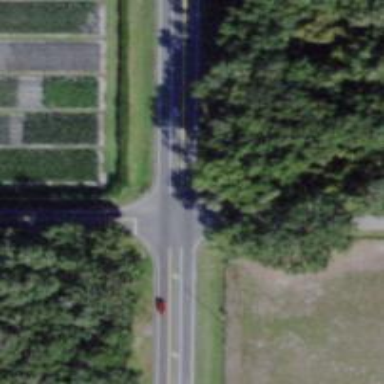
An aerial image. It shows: Road with stop sign.